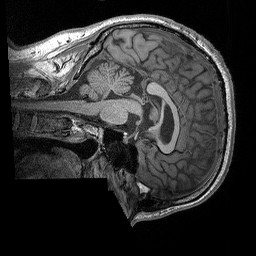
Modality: T1w
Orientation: sagittal
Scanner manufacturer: siemens
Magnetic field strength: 3 T
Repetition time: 2.3 s
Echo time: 0.00298 s